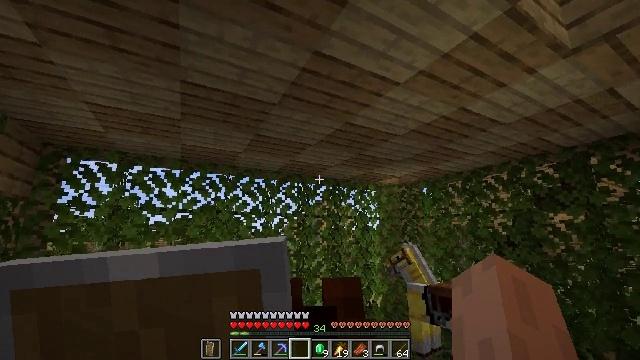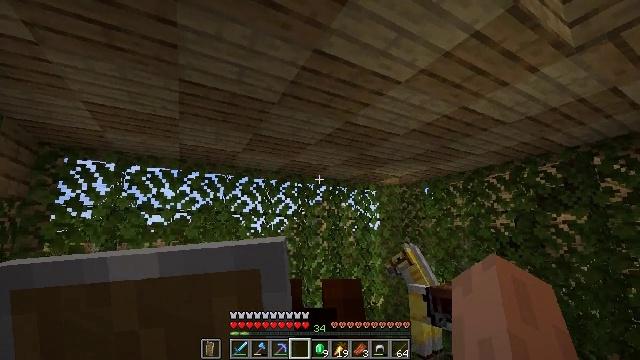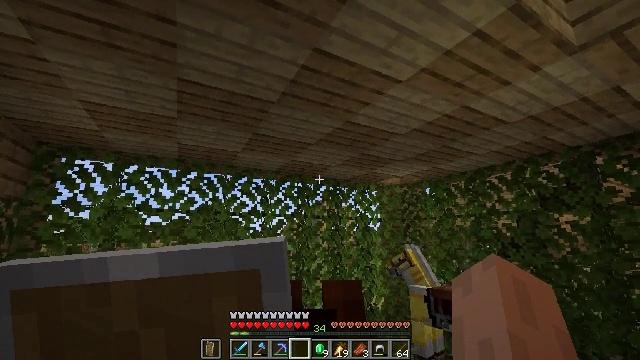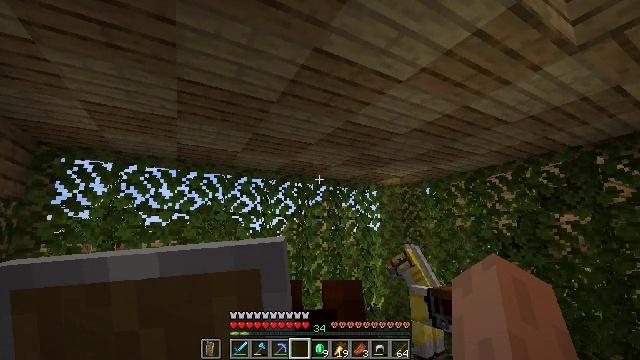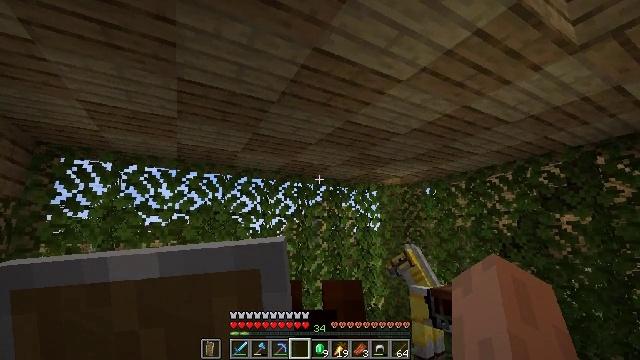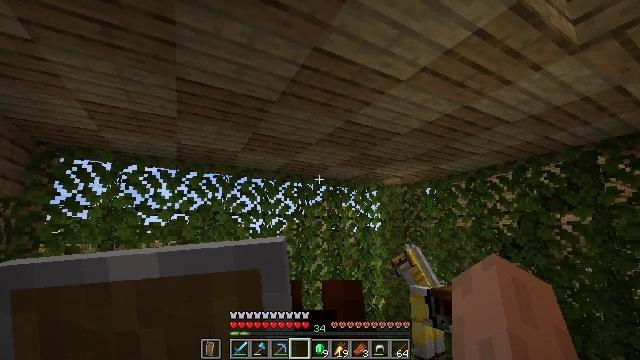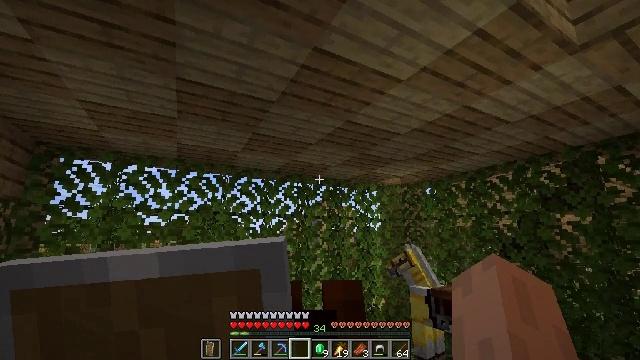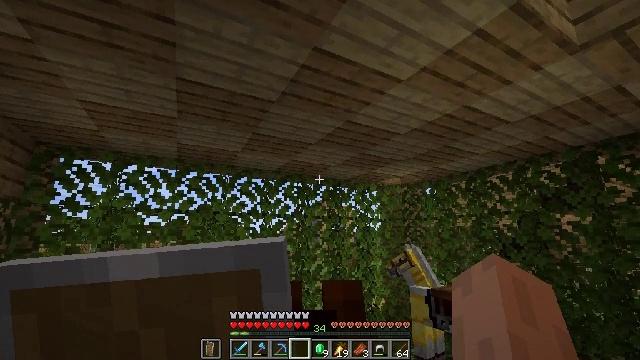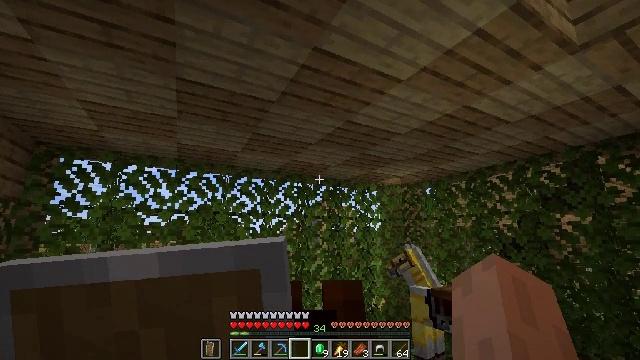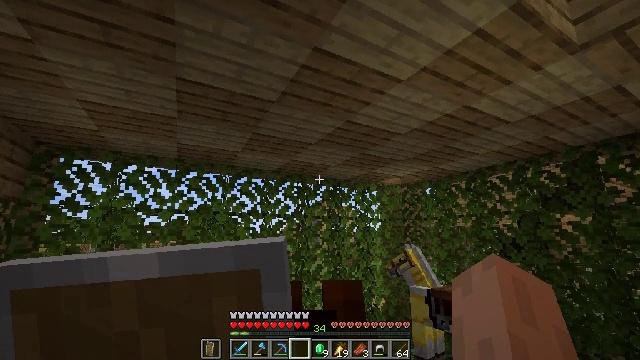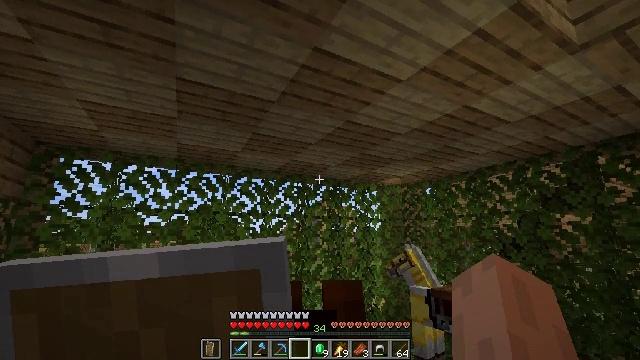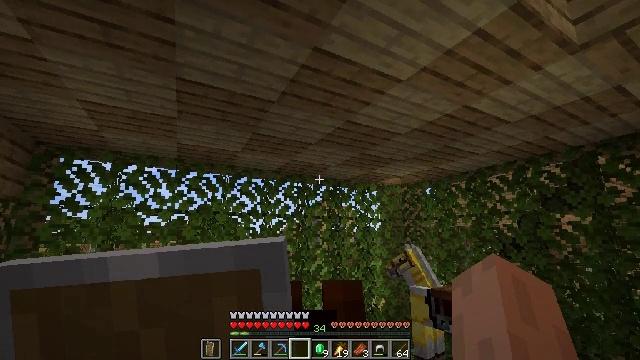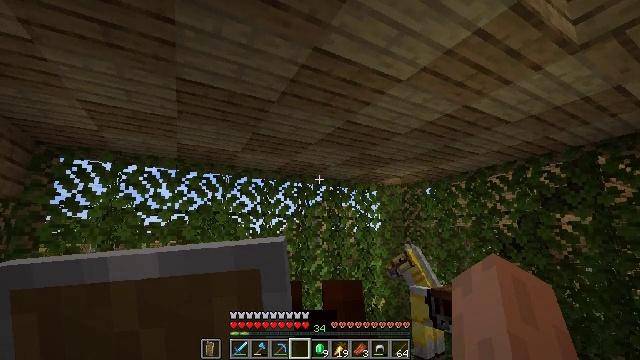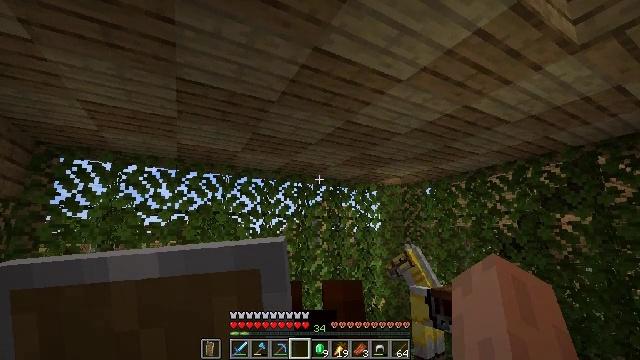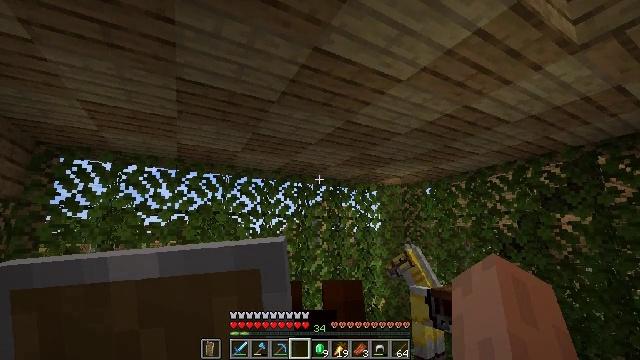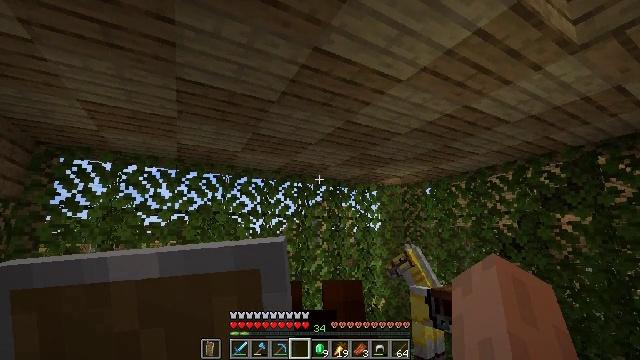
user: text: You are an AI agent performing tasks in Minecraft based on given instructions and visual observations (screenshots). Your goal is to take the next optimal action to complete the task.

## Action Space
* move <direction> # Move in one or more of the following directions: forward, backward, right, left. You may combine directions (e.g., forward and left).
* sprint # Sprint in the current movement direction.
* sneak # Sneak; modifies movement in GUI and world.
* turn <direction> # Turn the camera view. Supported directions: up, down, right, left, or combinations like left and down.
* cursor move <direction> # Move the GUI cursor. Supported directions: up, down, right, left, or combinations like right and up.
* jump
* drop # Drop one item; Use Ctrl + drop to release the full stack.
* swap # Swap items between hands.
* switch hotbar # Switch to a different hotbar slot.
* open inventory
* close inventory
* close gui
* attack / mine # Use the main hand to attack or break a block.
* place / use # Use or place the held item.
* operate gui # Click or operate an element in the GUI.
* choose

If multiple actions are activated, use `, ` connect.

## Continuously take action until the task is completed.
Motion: motion action
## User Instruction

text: Break oak leaves from the trees.
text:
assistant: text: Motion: no_op
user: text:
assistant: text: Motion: no_op
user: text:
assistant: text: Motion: no_op
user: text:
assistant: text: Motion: no_op
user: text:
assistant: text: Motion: no_op
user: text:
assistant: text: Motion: no_op
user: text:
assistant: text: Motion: no_op
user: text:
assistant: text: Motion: no_op
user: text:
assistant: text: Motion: no_op
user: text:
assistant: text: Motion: no_op
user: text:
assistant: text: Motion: no_op
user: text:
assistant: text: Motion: no_op
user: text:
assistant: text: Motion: no_op
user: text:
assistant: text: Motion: no_op
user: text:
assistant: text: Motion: no_op
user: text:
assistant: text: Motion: no_op
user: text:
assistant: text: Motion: no_op
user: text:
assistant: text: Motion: no_op
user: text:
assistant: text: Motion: no_op
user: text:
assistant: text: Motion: no_op
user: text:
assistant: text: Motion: no_op
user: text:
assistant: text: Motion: no_op
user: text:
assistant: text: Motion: move forward
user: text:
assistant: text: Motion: move forward
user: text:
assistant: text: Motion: move forward
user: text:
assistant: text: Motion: no_op
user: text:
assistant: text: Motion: no_op
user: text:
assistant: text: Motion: no_op
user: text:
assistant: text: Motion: turn right and up
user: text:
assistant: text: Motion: move right, turn left